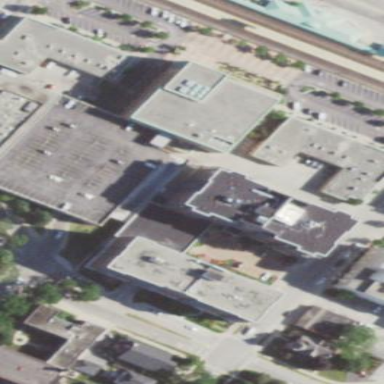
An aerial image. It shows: Multi-storey parking building.